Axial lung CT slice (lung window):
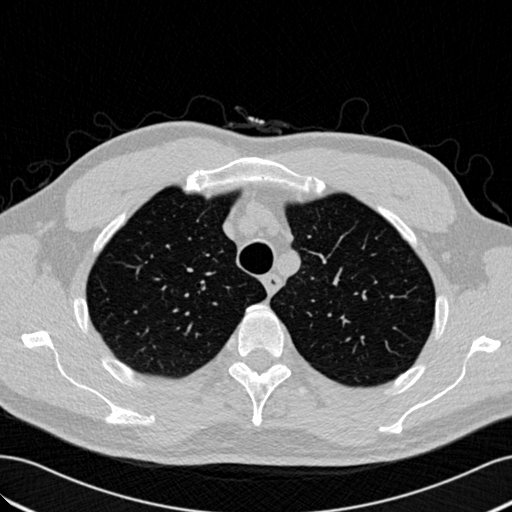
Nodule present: no